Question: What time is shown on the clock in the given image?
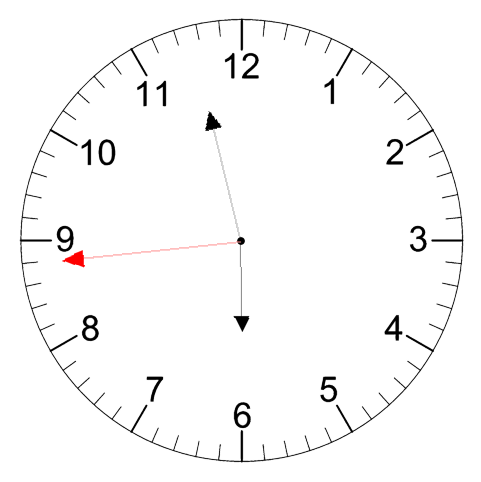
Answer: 05:57:44